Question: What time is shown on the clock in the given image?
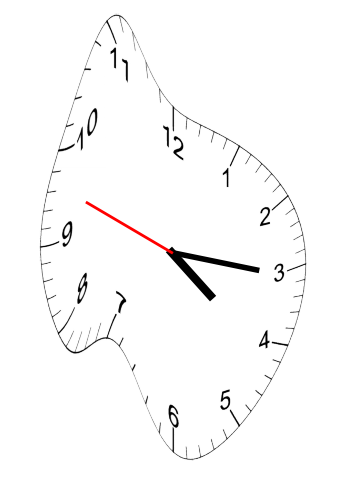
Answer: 04:15:48